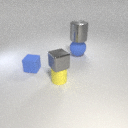
small yellow rubber cylinder to the right of small blue rubber cube